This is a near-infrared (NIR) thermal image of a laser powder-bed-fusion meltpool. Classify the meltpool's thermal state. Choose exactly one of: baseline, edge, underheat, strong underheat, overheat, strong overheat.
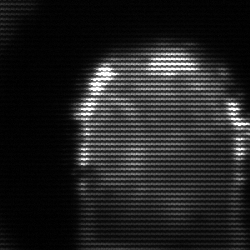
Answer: baseline